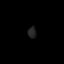
Tissue: lung
Cell type: Epithelial cells
Senescence score: 0.1878
Nuclear area (px): 87
Mean DAPI intensity: 36.161